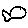
Label: fish